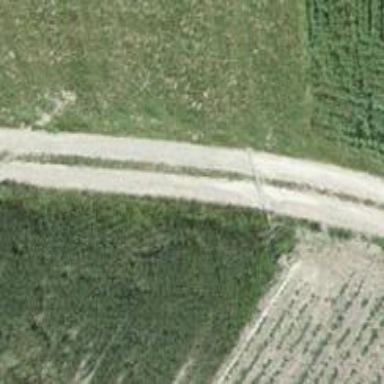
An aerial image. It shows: Track with grade 2 gravel surface.